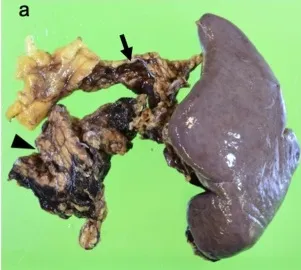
Macroscopic and microscopic findings. . (a) Splenectomy was performed with excision of the splenic artery aneurysm (arrow) and pancreatic tail (arrowhead).
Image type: pathology (h&e)